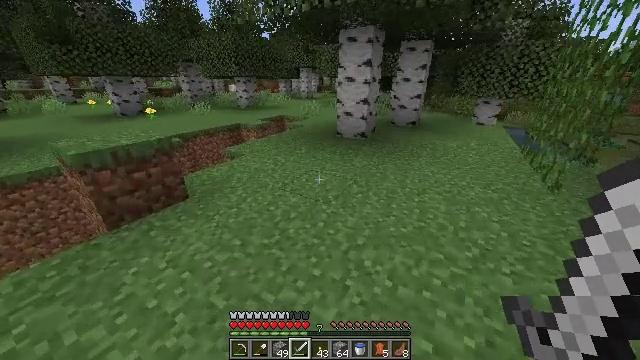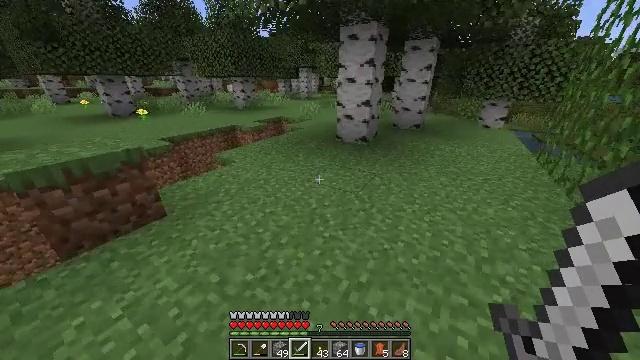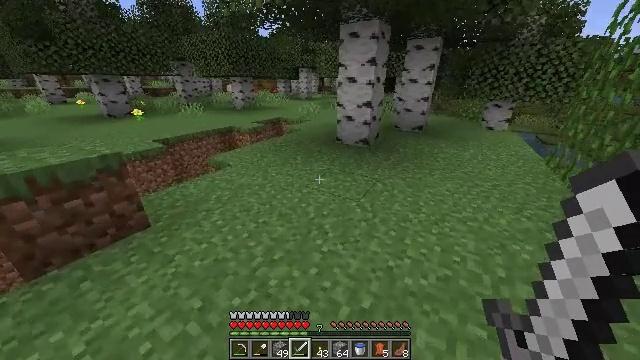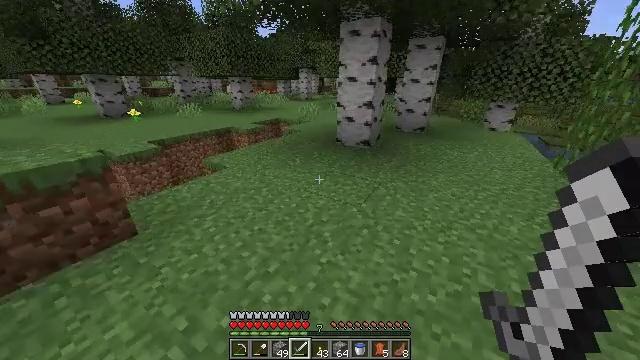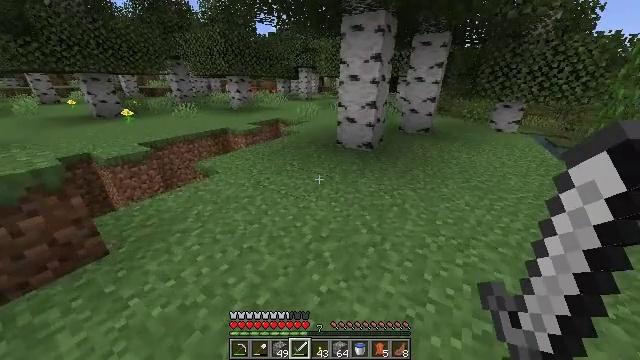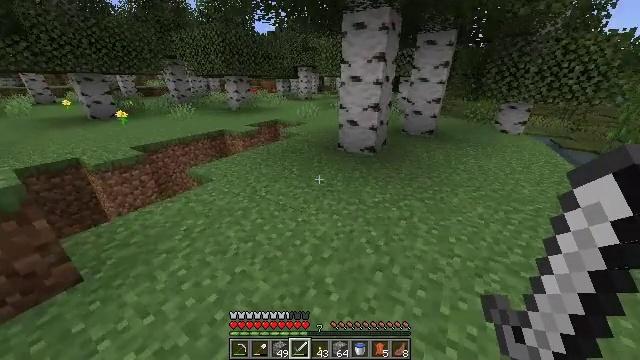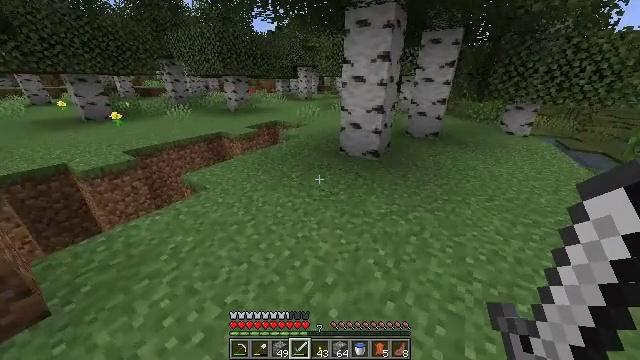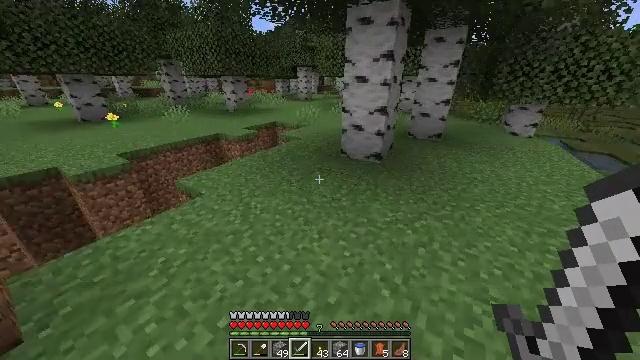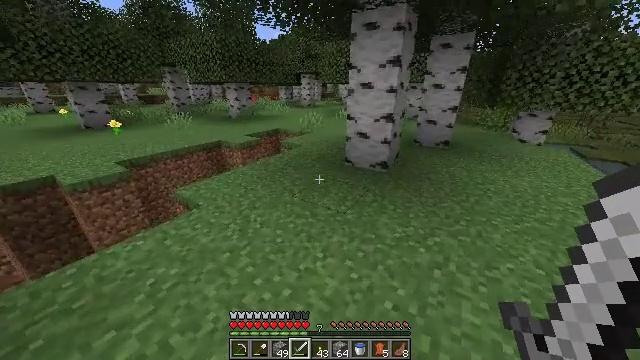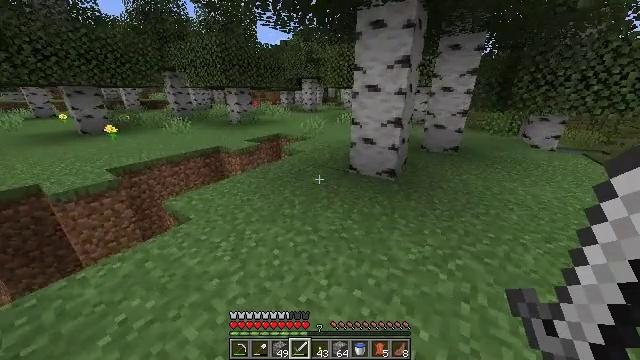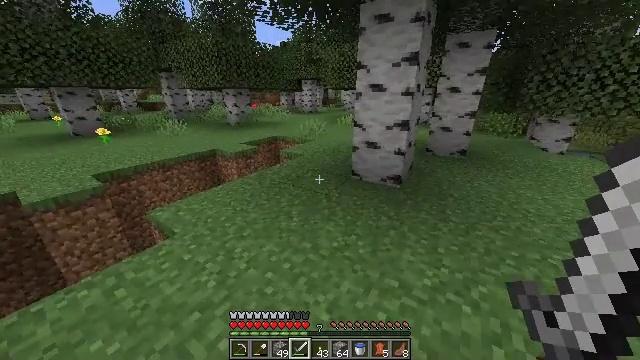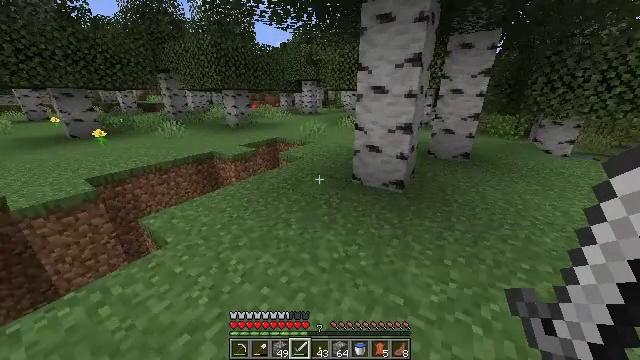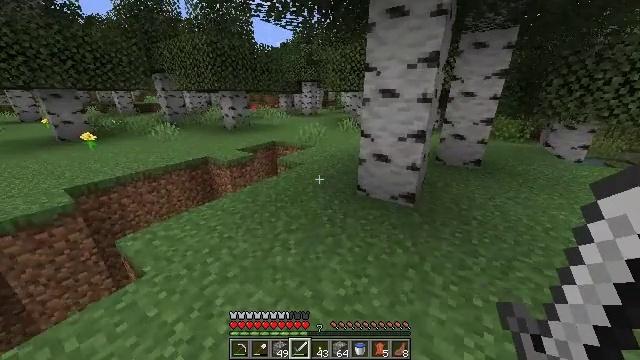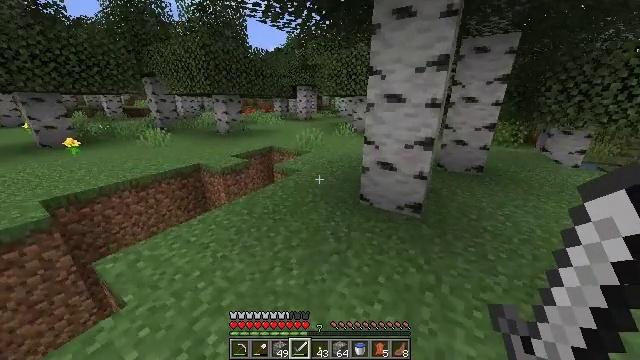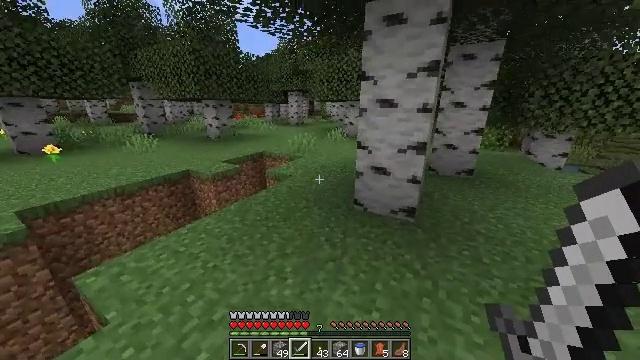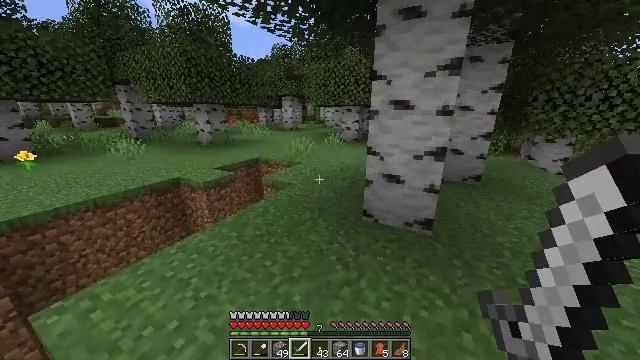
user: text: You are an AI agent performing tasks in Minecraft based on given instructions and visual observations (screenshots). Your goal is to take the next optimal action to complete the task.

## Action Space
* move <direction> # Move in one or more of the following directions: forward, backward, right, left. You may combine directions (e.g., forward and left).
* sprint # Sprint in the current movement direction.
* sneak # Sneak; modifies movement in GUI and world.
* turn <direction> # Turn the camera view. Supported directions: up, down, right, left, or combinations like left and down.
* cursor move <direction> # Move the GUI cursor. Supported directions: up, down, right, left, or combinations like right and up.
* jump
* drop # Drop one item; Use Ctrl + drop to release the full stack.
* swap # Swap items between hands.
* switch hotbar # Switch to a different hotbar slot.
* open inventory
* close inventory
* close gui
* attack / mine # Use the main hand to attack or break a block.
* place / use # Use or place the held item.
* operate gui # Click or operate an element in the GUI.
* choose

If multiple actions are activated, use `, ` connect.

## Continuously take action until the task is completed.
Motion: motion action
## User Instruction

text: Collect sugar cane near water sources.
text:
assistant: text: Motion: move forward, sprint
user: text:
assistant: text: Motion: move forward, sprint
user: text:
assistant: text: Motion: move forward, sprint
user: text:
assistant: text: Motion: move forward, sprint
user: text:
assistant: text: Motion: move forward, sprint
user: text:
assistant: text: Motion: move forward, sprint
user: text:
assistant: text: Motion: move forward, sprint
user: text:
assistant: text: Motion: move forward, sprint, turn up
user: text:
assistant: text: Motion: move forward, sprint
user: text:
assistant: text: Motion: move forward, sprint
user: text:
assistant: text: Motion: move forward, sprint
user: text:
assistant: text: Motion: move forward and move left, sprint
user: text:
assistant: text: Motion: move forward and move left, sprint, turn right and up
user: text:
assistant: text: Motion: move forward and move left, sprint, turn right and up
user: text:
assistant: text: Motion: move forward, sprint, turn right and up
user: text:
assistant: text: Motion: move forward, sprint
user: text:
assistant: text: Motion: move forward, sprint
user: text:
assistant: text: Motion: move forward, sprint
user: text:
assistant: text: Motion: move forward, sprint
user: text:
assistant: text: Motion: move forward, sprint
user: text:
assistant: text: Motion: move forward, sprint
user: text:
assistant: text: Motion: move forward, sprint
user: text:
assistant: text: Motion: move forward, sprint
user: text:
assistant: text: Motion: move forward, sprint
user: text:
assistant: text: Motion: move forward, sprint
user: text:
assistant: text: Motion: move forward, sprint
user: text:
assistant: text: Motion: move forward, sprint
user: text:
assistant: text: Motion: move forward, sprint
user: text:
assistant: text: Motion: move forward, sprint
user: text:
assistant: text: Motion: move forward, sprint